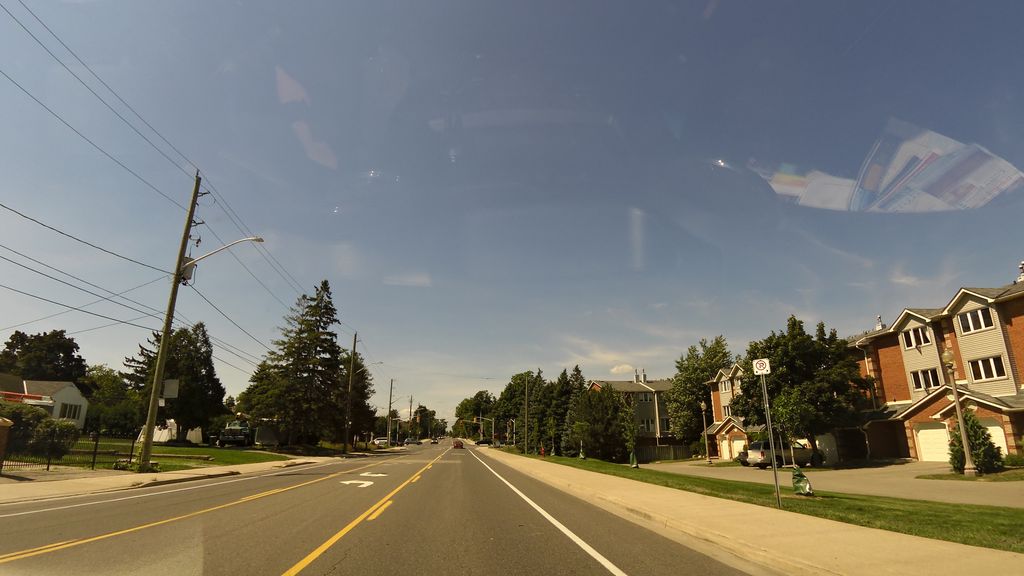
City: hamilton